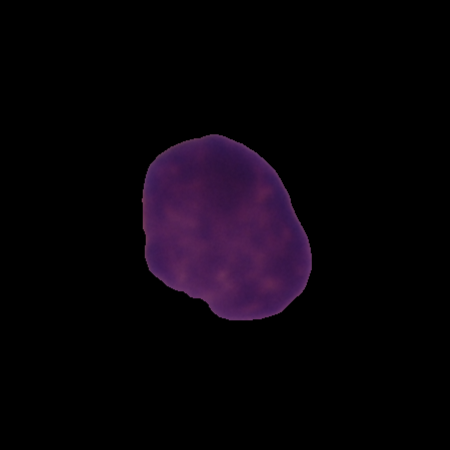
Label: healthy